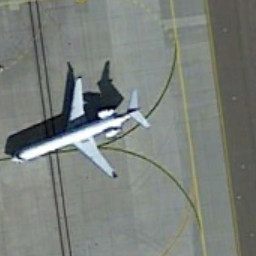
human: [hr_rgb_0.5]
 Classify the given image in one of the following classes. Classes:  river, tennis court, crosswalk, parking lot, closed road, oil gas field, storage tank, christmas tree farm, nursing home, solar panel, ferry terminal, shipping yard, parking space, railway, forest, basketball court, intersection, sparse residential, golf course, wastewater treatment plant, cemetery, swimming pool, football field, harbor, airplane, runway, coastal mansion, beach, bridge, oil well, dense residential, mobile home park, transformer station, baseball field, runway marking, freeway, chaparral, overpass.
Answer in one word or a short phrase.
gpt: airplane